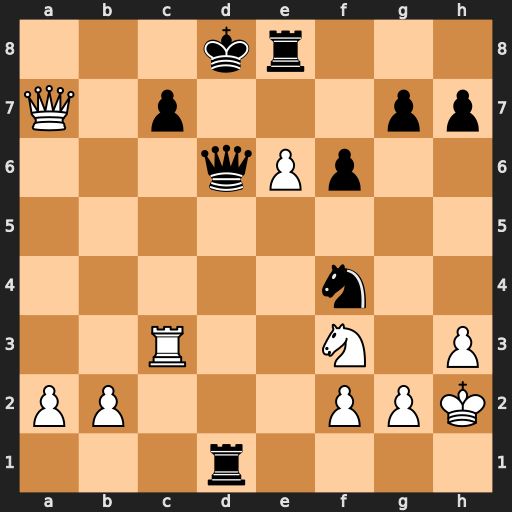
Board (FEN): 3kr3/Q1p3pp/3qPp2/8/5n2/2R2N1P/PP3PPK/3r4
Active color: w
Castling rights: -
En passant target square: -
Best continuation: Qb8+ Ke7 Rxc7+ Qxc7 Qxc7+